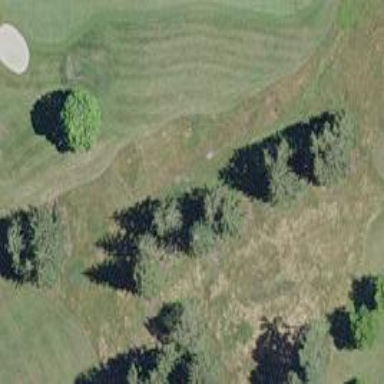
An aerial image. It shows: Golf rough area.